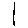
Label: line